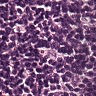
Metastatic tissue present: no